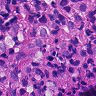
Metastatic tissue present: yes